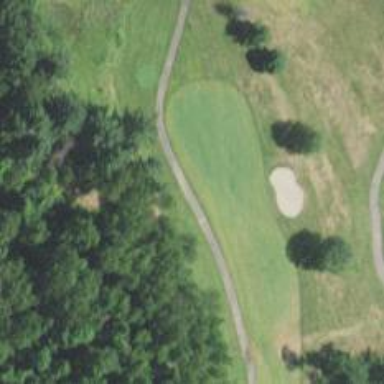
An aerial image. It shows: View of golf hole.